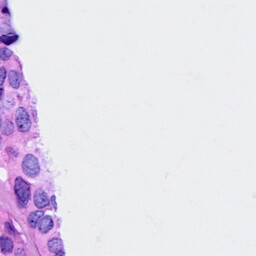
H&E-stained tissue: Breast